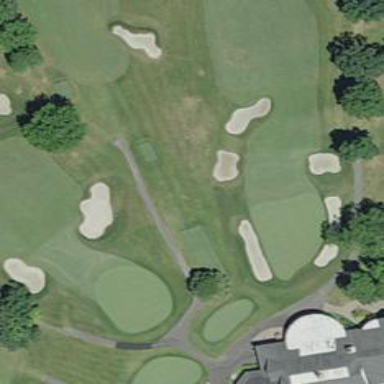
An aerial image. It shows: Pathway for golfing.